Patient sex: M
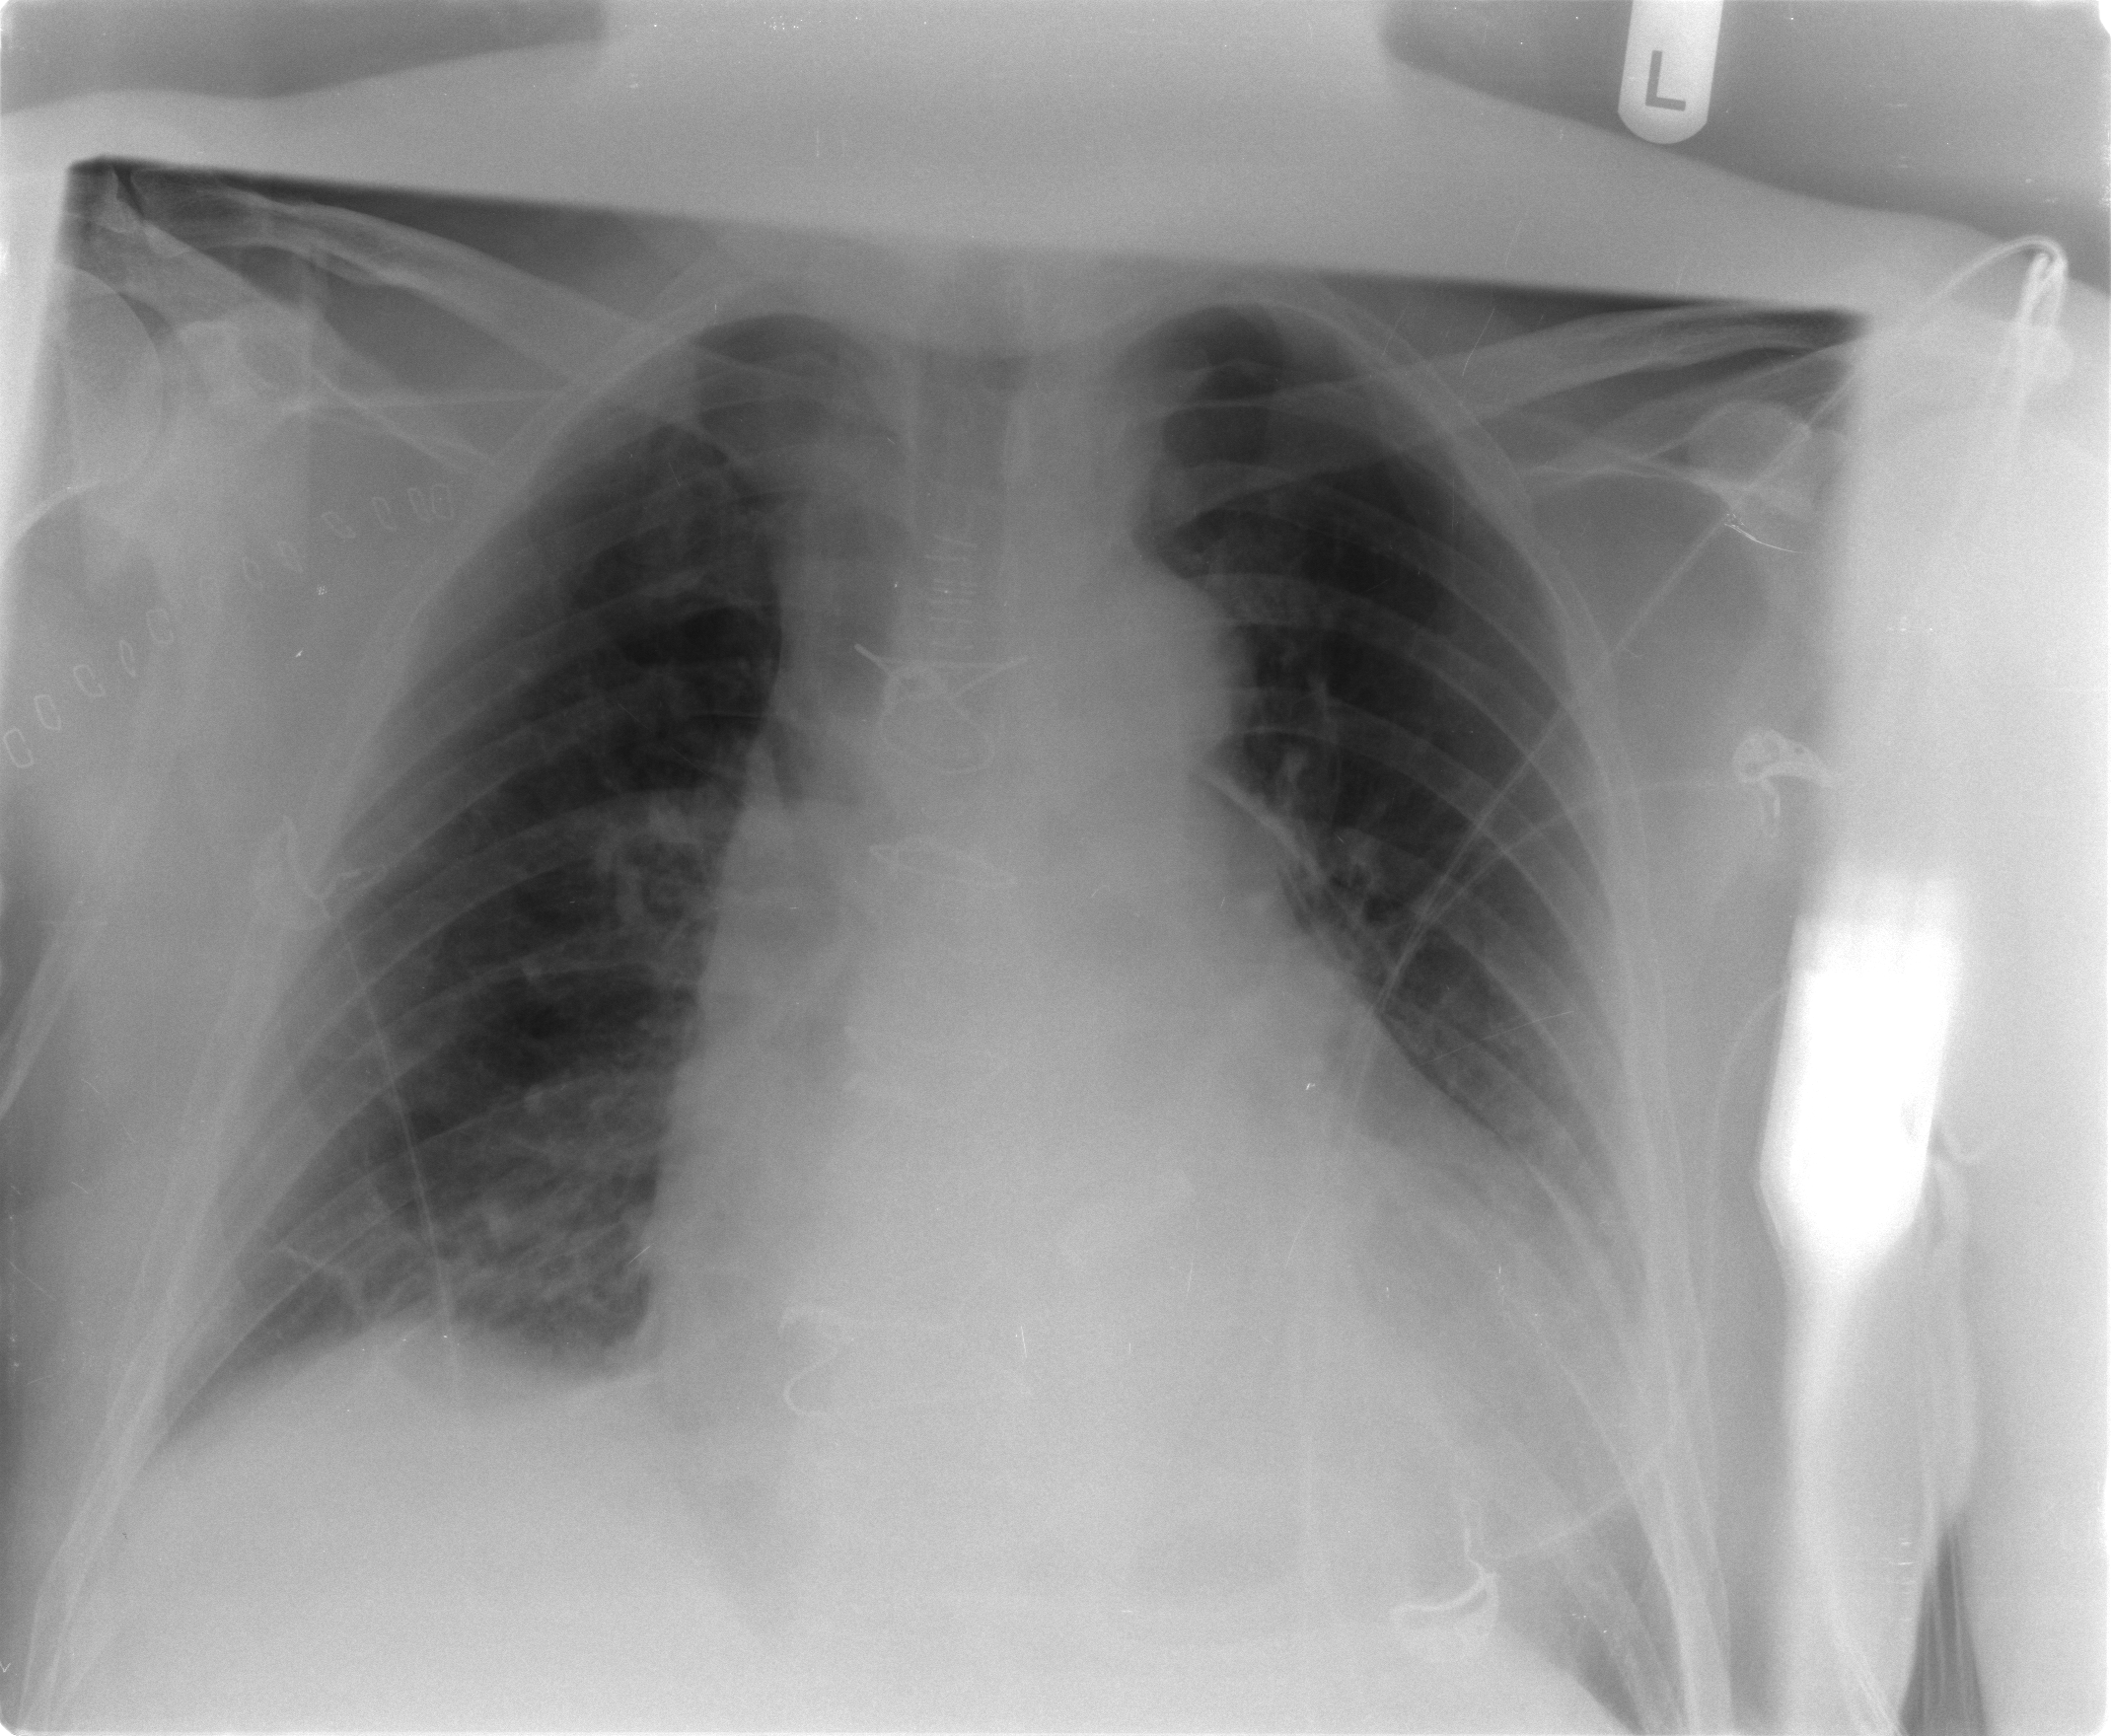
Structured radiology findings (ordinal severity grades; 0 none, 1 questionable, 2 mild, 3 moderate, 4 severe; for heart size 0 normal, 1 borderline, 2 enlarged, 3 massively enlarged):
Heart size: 2
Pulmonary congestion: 2
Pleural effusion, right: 0
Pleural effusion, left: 0
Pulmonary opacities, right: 0
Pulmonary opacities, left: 0
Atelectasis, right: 2
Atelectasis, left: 2